Question: I am wondering how to implement this kind of authentication?

I am asking because I'm quite lost and doesn't know which keywords to search for this. On my mind, I am planning to have this whenever a user wants to access my domain (eg. <URL>.
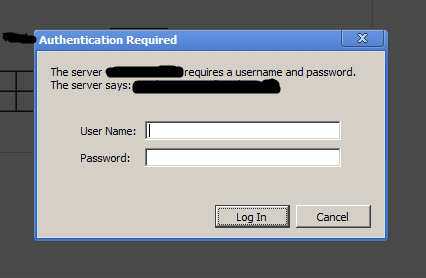
Answer: The keywords you are looking for are: 'htaccess', 'htpasswd', '.htaccess'.
(Providing you use apache)
Ultimately you will put a '.htaccess' file in the dir you want to protect, and let it check the requirements with your 'htpasswd'file.
For example: on my server I don't want people seeing my 'private' directory.
'''
$ sudo htpasswd -c /etc/apache2/.htpasswd benjamin
'''
that 'benjamin' in the command above ^ is the username which we will use to log in.
We'd like the '.htpasswd' file outside our webfolder for some security.
Then in my 'private' dir I'd put a '.htaccess' file that contains this:
'''
AuthUserFile /etc/apache2/.htpasswd
AuthGroupFile /dev/null
AuthName Authenticate
AuthType Basic
require user benjamin
'''